Interaction volume radius: 10 \u00c5
Interaction volume height: 15 \u00c5
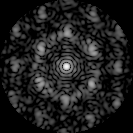
Disorder parameter: 0.5671